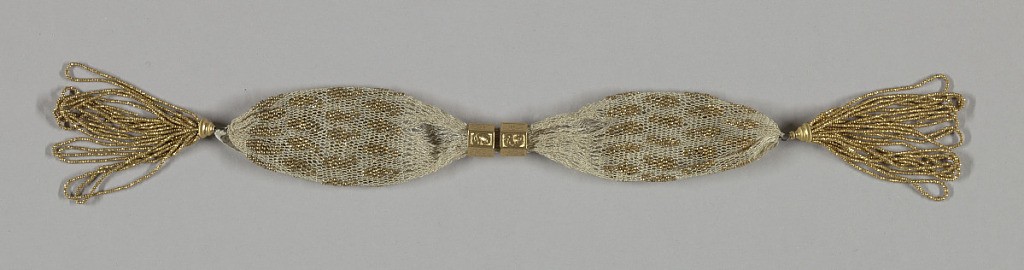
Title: Miser's purse
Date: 1820–40
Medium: silk, metal Technique: netting
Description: Netted white silk ornamented evenly with gold beads in small cone pattern. Two hexagonal gold rings engraved with floral and scroll motifs, control a side opening.  Long tassels of gold beads at each end.